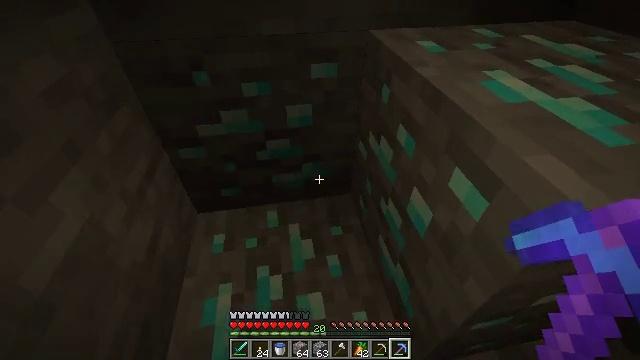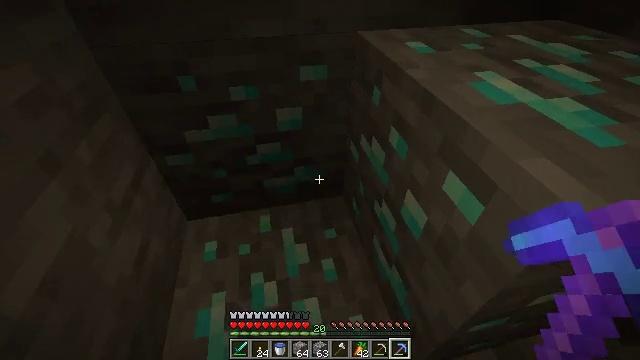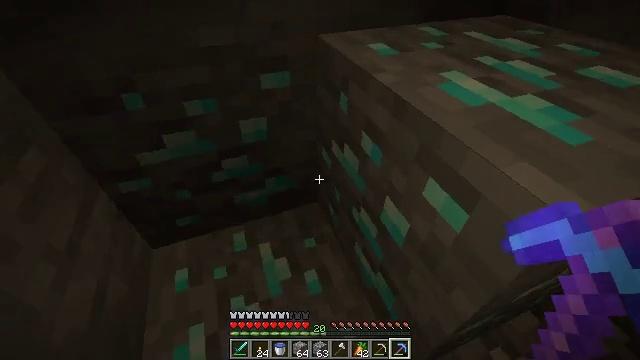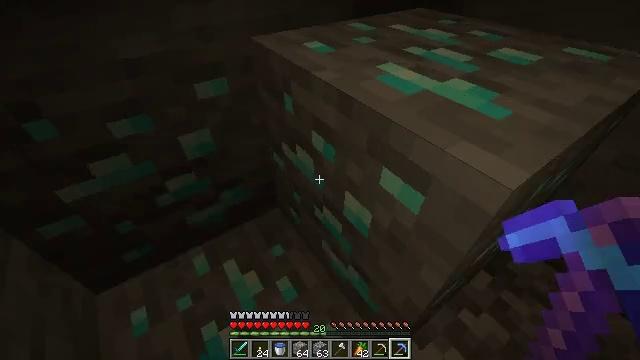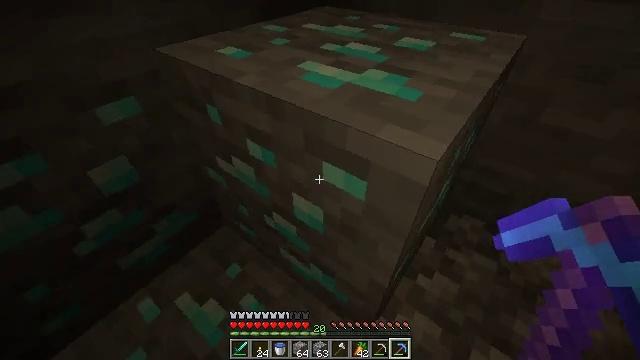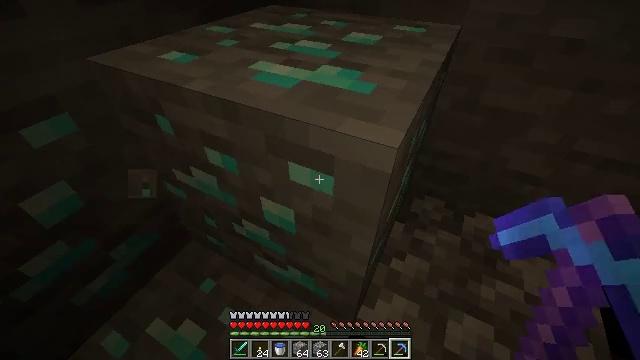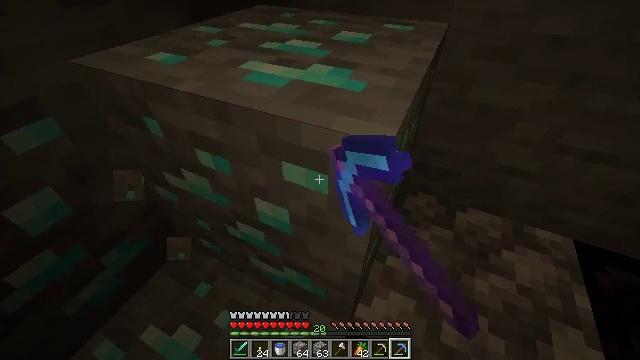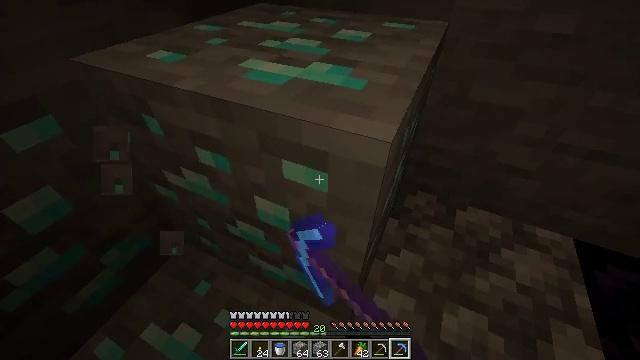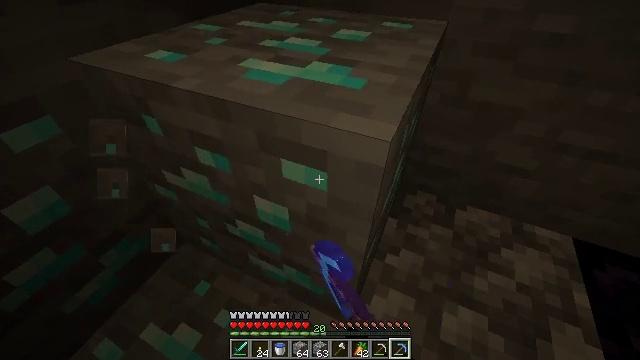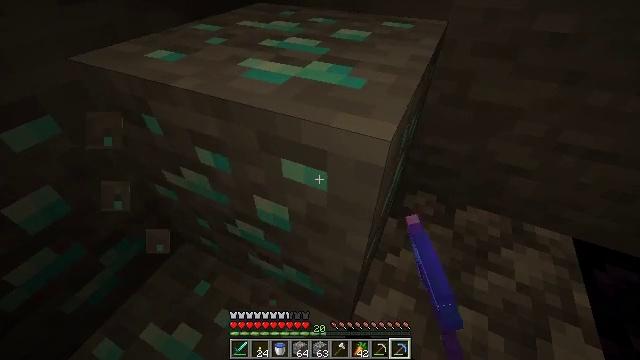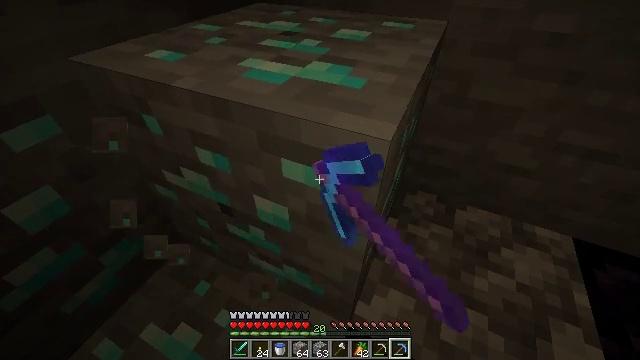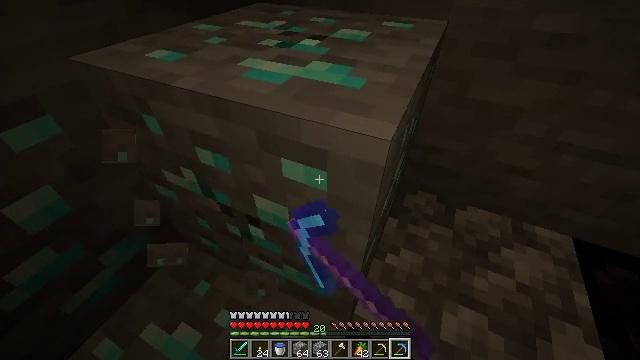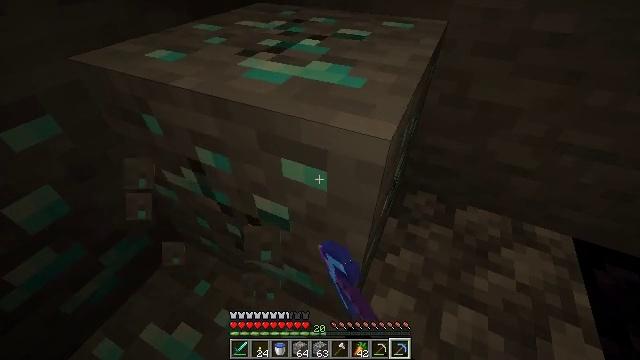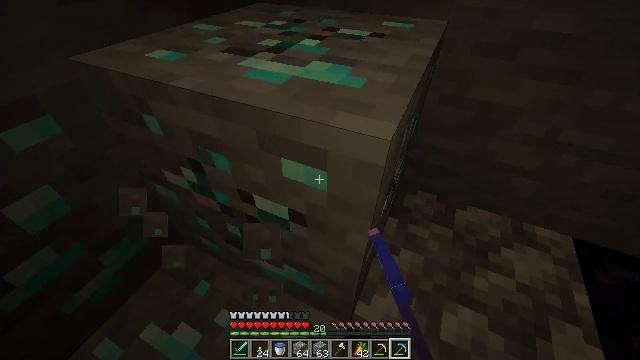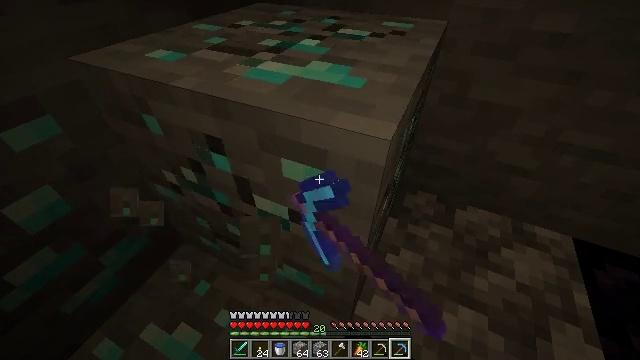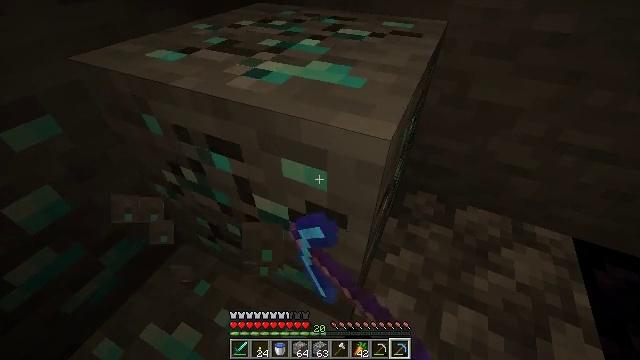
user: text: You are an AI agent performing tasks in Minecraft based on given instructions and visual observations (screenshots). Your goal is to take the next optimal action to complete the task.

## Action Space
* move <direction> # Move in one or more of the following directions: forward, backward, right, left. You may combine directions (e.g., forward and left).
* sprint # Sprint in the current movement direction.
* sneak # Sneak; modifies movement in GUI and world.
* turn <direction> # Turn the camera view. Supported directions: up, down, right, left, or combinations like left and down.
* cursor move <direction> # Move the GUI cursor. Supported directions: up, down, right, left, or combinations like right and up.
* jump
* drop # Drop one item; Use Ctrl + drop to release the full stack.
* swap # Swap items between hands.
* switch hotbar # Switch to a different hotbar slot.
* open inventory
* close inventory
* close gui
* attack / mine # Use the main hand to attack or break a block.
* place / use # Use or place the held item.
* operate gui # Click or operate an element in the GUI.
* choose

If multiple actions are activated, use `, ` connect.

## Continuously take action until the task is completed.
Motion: motion action
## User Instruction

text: Use an iron pickaxe or better to mine diamond ore.
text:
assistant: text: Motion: move forward, sneak, turn right
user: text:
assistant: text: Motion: sneak, turn right
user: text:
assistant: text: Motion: sneak, turn right
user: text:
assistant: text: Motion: sneak, turn right
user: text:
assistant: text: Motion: sneak, turn right, attack / mine
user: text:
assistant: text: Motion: sneak, turn right, attack / mine
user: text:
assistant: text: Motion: sneak, attack / mine
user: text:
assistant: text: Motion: sneak, attack / mine
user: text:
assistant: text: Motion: sneak, attack / mine
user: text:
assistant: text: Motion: sneak, attack / mine
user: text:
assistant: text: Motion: sneak, attack / mine
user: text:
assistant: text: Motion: sneak, attack / mine
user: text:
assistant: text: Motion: sneak, attack / mine
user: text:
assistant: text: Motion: sneak, attack / mine
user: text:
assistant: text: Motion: sneak, attack / mine
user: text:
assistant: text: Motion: sneak, attack / mine
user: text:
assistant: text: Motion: sneak, attack / mine
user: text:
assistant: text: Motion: sneak, attack / mine
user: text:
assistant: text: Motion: sneak, attack / mine
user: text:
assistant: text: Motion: sneak, attack / mine
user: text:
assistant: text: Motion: sneak, attack / mine
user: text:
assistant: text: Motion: sneak, attack / mine
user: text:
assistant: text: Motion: sneak
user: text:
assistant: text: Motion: sneak
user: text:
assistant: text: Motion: sneak